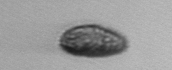
Label: Pseudochattonella_farcimen